Field crop: maize
Growth stage: 1
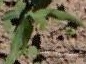
Species: maize